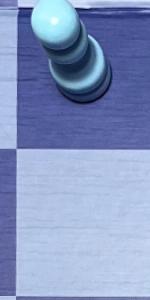
Label: Empty